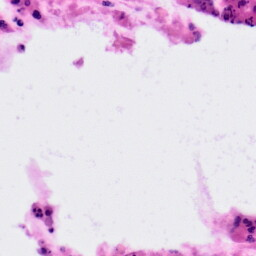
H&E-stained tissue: Colon